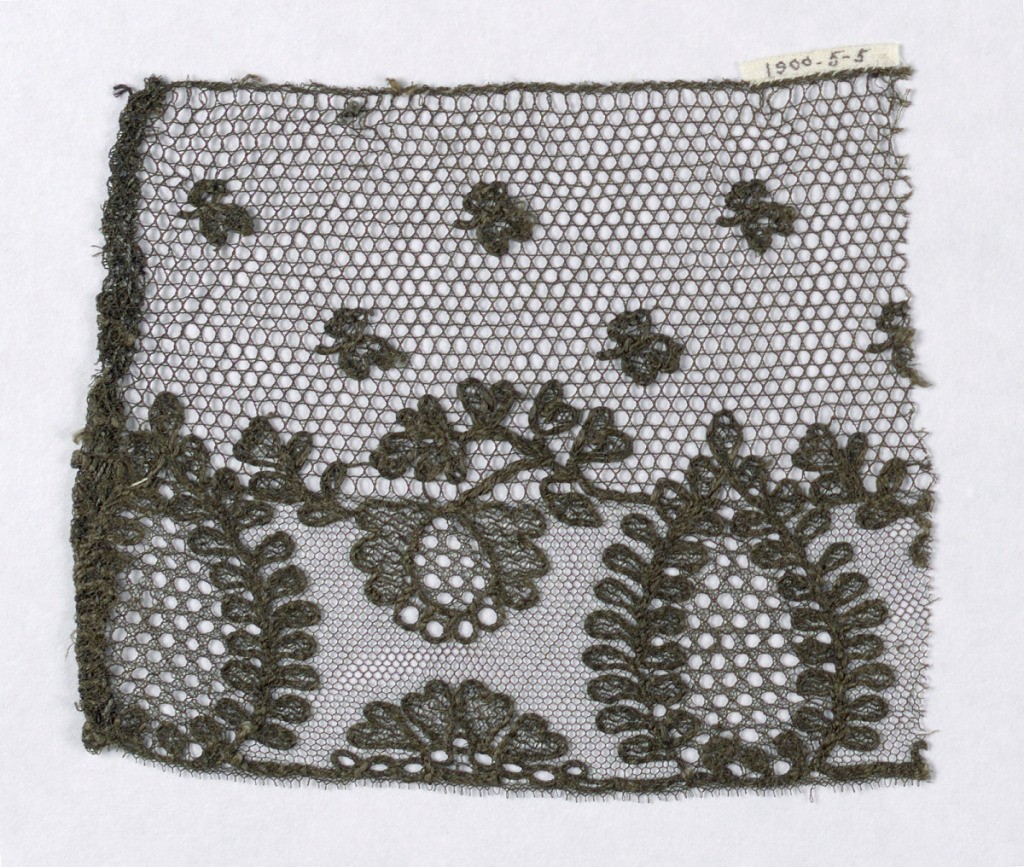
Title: Fragment
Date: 19th century
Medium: silk Technique: embroidery on net
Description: Black silk thread hand run on net. Border design of a cone pattern with smaller blossoms scattered over ground.